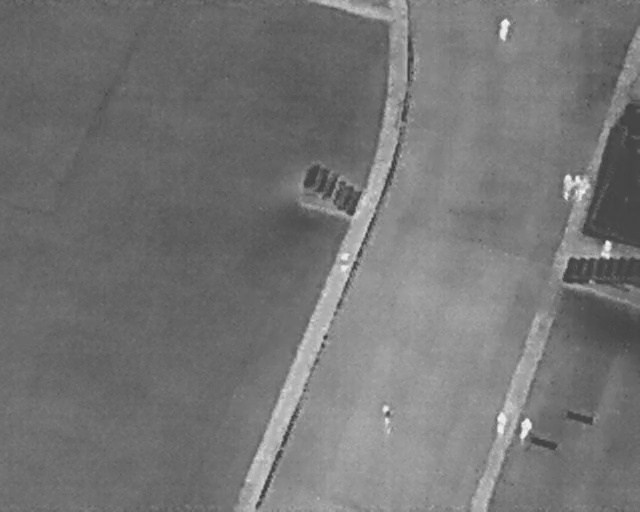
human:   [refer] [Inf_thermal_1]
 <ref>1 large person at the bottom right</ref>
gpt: <box>[[79, 82, 84, 85, 10]]</box>

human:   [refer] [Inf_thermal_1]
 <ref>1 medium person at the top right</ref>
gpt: <box>[[76, 4, 80, 6, 2]]</box>

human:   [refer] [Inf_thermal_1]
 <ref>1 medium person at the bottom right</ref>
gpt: <box>[[76, 81, 80, 83, 2]]</box>

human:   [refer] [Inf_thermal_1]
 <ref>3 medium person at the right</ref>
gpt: <box>[[93, 47, 96, 49, 4], [88, 35, 92, 37, 2], [89, 35, 93, 37, 2]]</box>

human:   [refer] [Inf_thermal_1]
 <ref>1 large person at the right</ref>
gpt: <box>[[86, 35, 90, 37, 2]]</box>